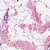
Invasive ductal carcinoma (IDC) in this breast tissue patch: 0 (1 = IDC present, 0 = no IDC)